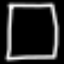
Label: square